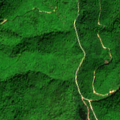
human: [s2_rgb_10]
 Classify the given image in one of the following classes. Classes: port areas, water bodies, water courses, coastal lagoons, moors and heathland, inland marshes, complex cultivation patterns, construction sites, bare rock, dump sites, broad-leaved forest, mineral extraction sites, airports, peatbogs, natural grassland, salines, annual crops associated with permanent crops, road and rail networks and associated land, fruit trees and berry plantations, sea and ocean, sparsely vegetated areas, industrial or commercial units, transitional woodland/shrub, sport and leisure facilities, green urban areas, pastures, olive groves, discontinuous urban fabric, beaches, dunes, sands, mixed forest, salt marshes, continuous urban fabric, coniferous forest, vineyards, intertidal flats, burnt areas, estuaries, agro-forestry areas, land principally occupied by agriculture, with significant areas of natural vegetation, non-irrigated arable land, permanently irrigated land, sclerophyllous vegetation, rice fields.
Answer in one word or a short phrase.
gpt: broad-leaved forest